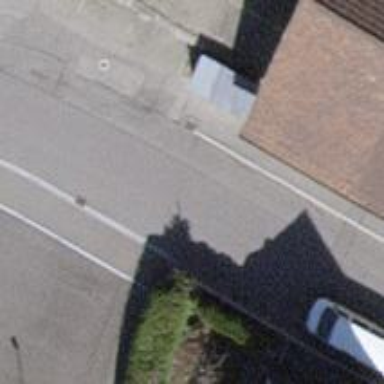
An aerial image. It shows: Residential road with asphalt surface. Sidewalk is present on the left side.